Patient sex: M
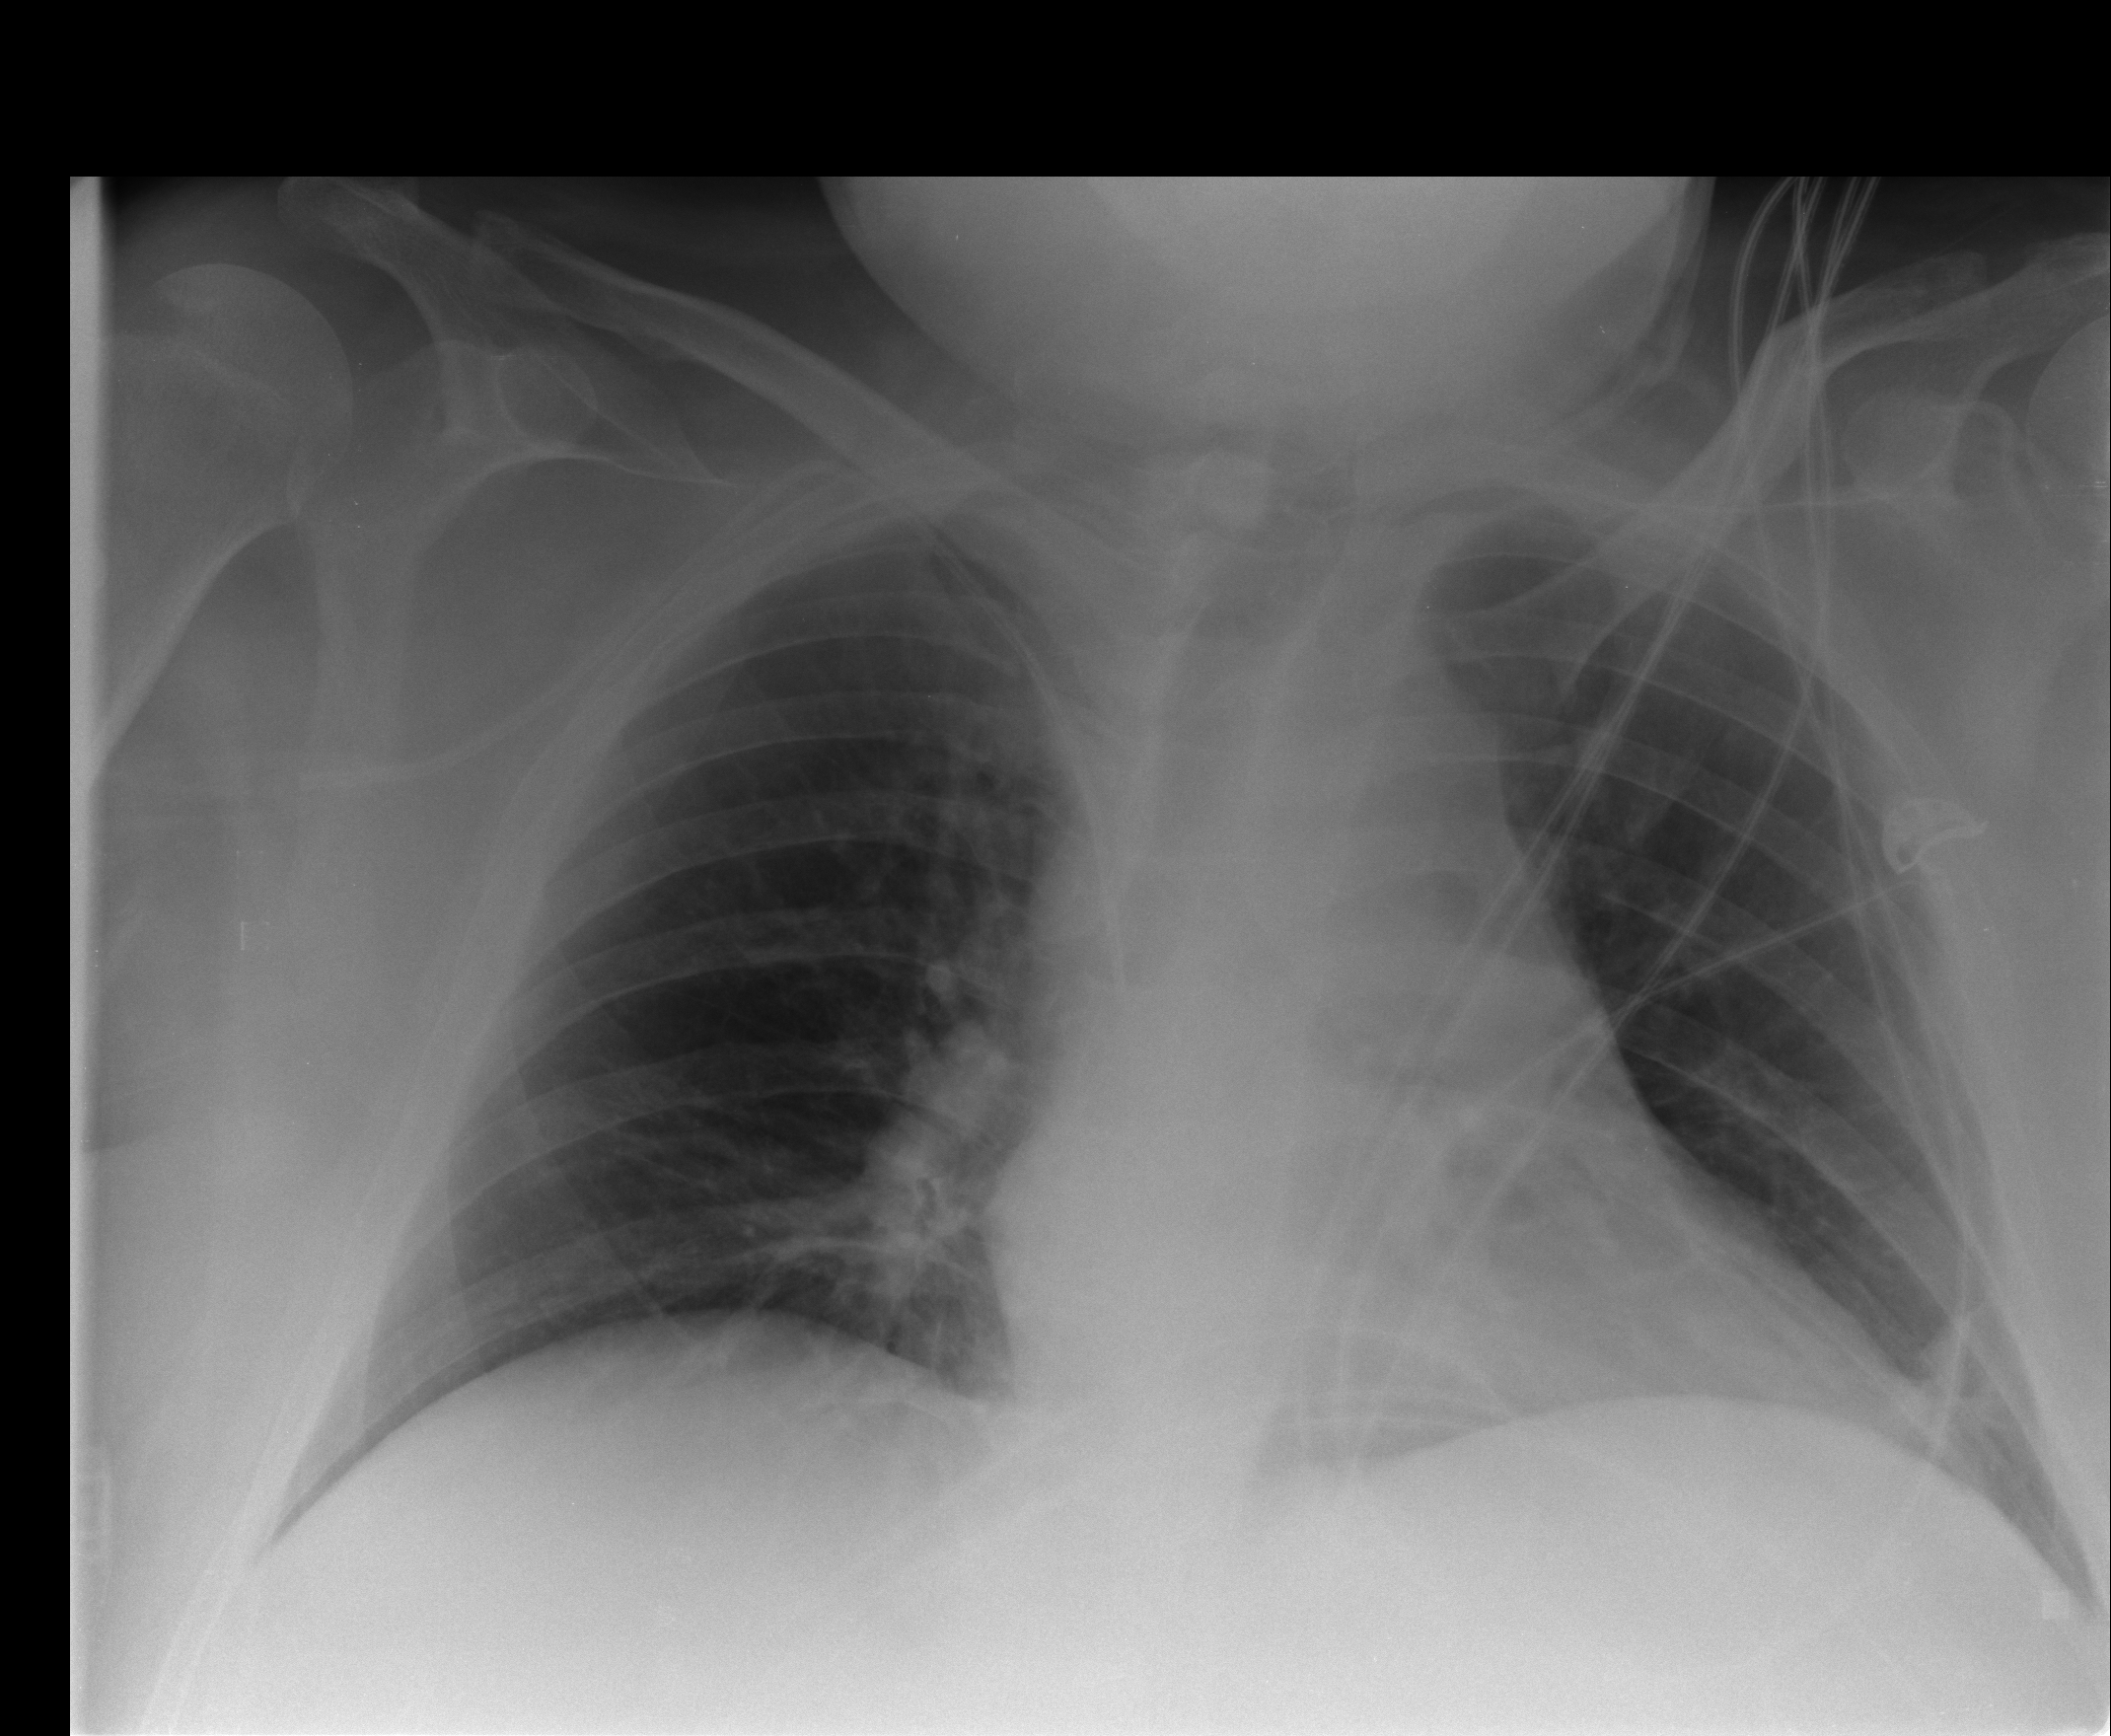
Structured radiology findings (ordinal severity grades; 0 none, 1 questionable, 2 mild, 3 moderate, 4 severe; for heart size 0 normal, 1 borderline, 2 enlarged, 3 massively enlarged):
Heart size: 2
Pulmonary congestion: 0
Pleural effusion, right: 0
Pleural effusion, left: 0
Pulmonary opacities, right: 0
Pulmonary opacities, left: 1
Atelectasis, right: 0
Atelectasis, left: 2